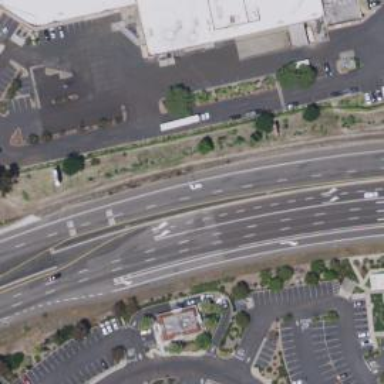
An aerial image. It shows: Expressway with asphalt surface classified as trunk highway.